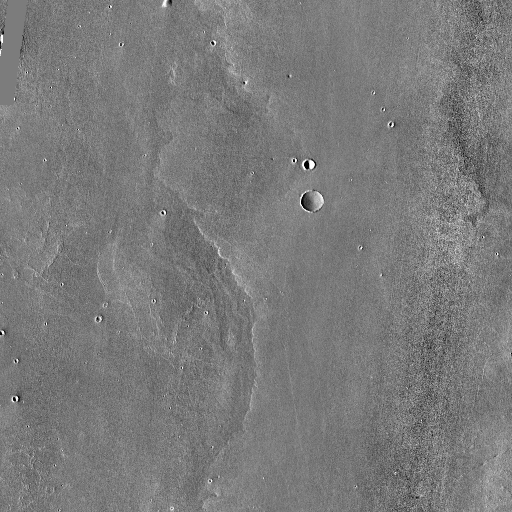
Crater classes present: Background, Other